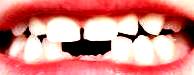
Condition: hypodontia